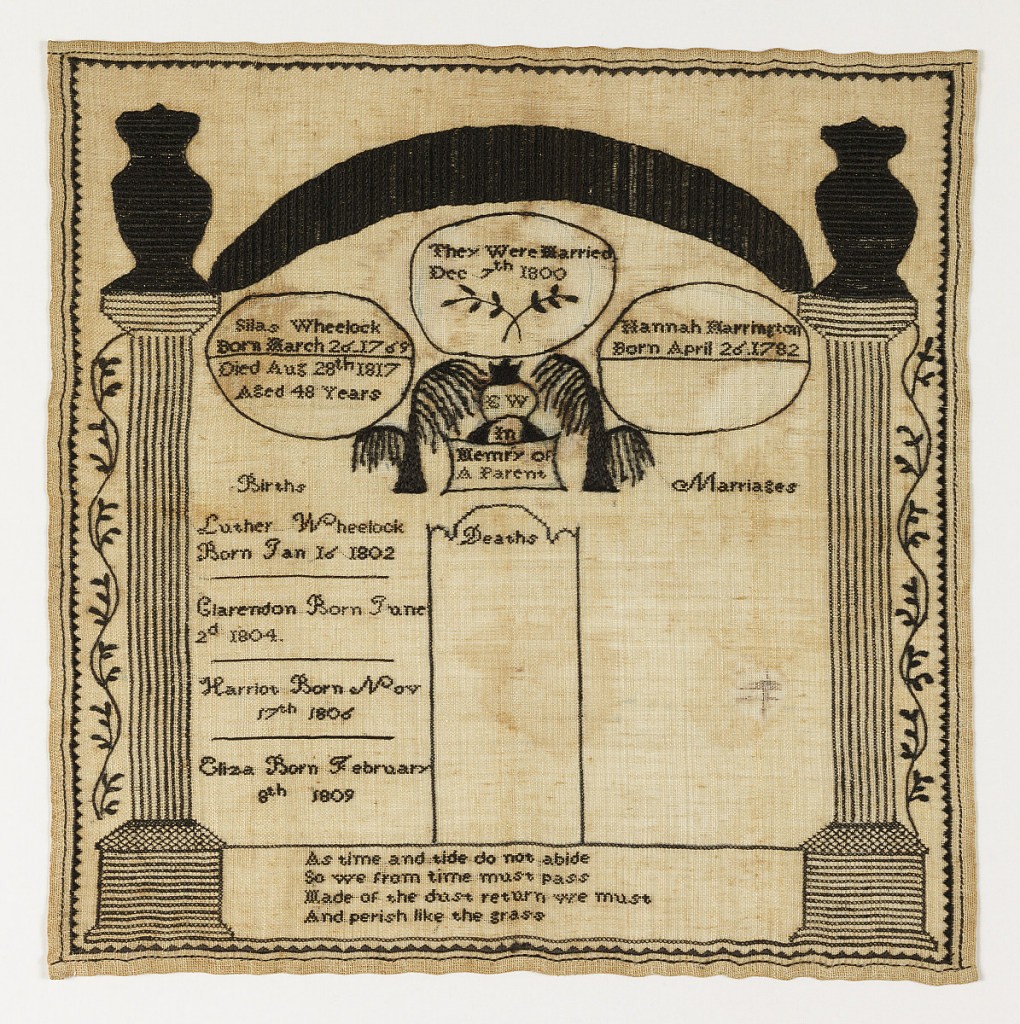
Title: Family register
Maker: Eliza Wheelock, American
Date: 1817
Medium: linen, wool. Technique: embroidered in satin, stem, chain, and other stitches
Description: Embroidered in black, a record of the family of Silas Wheelock (1769-1817) and Hannah Harrington (1782-?), with columns for the births, marriages and deaths of their children, in a framework of columns surmounted by urns. Weeping willows on either side of the inscription:
EW in Memory of a Parent
At the bottom, a verse:
As time and tide do not abide
So we from time must pass
Made of the dust return we must
And perish like the grass